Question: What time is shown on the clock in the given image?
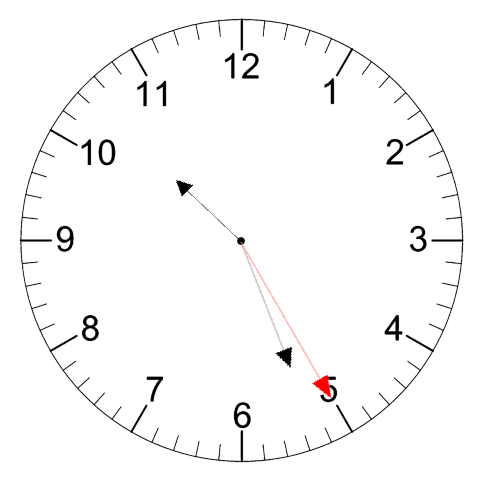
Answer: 10:26:25